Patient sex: M
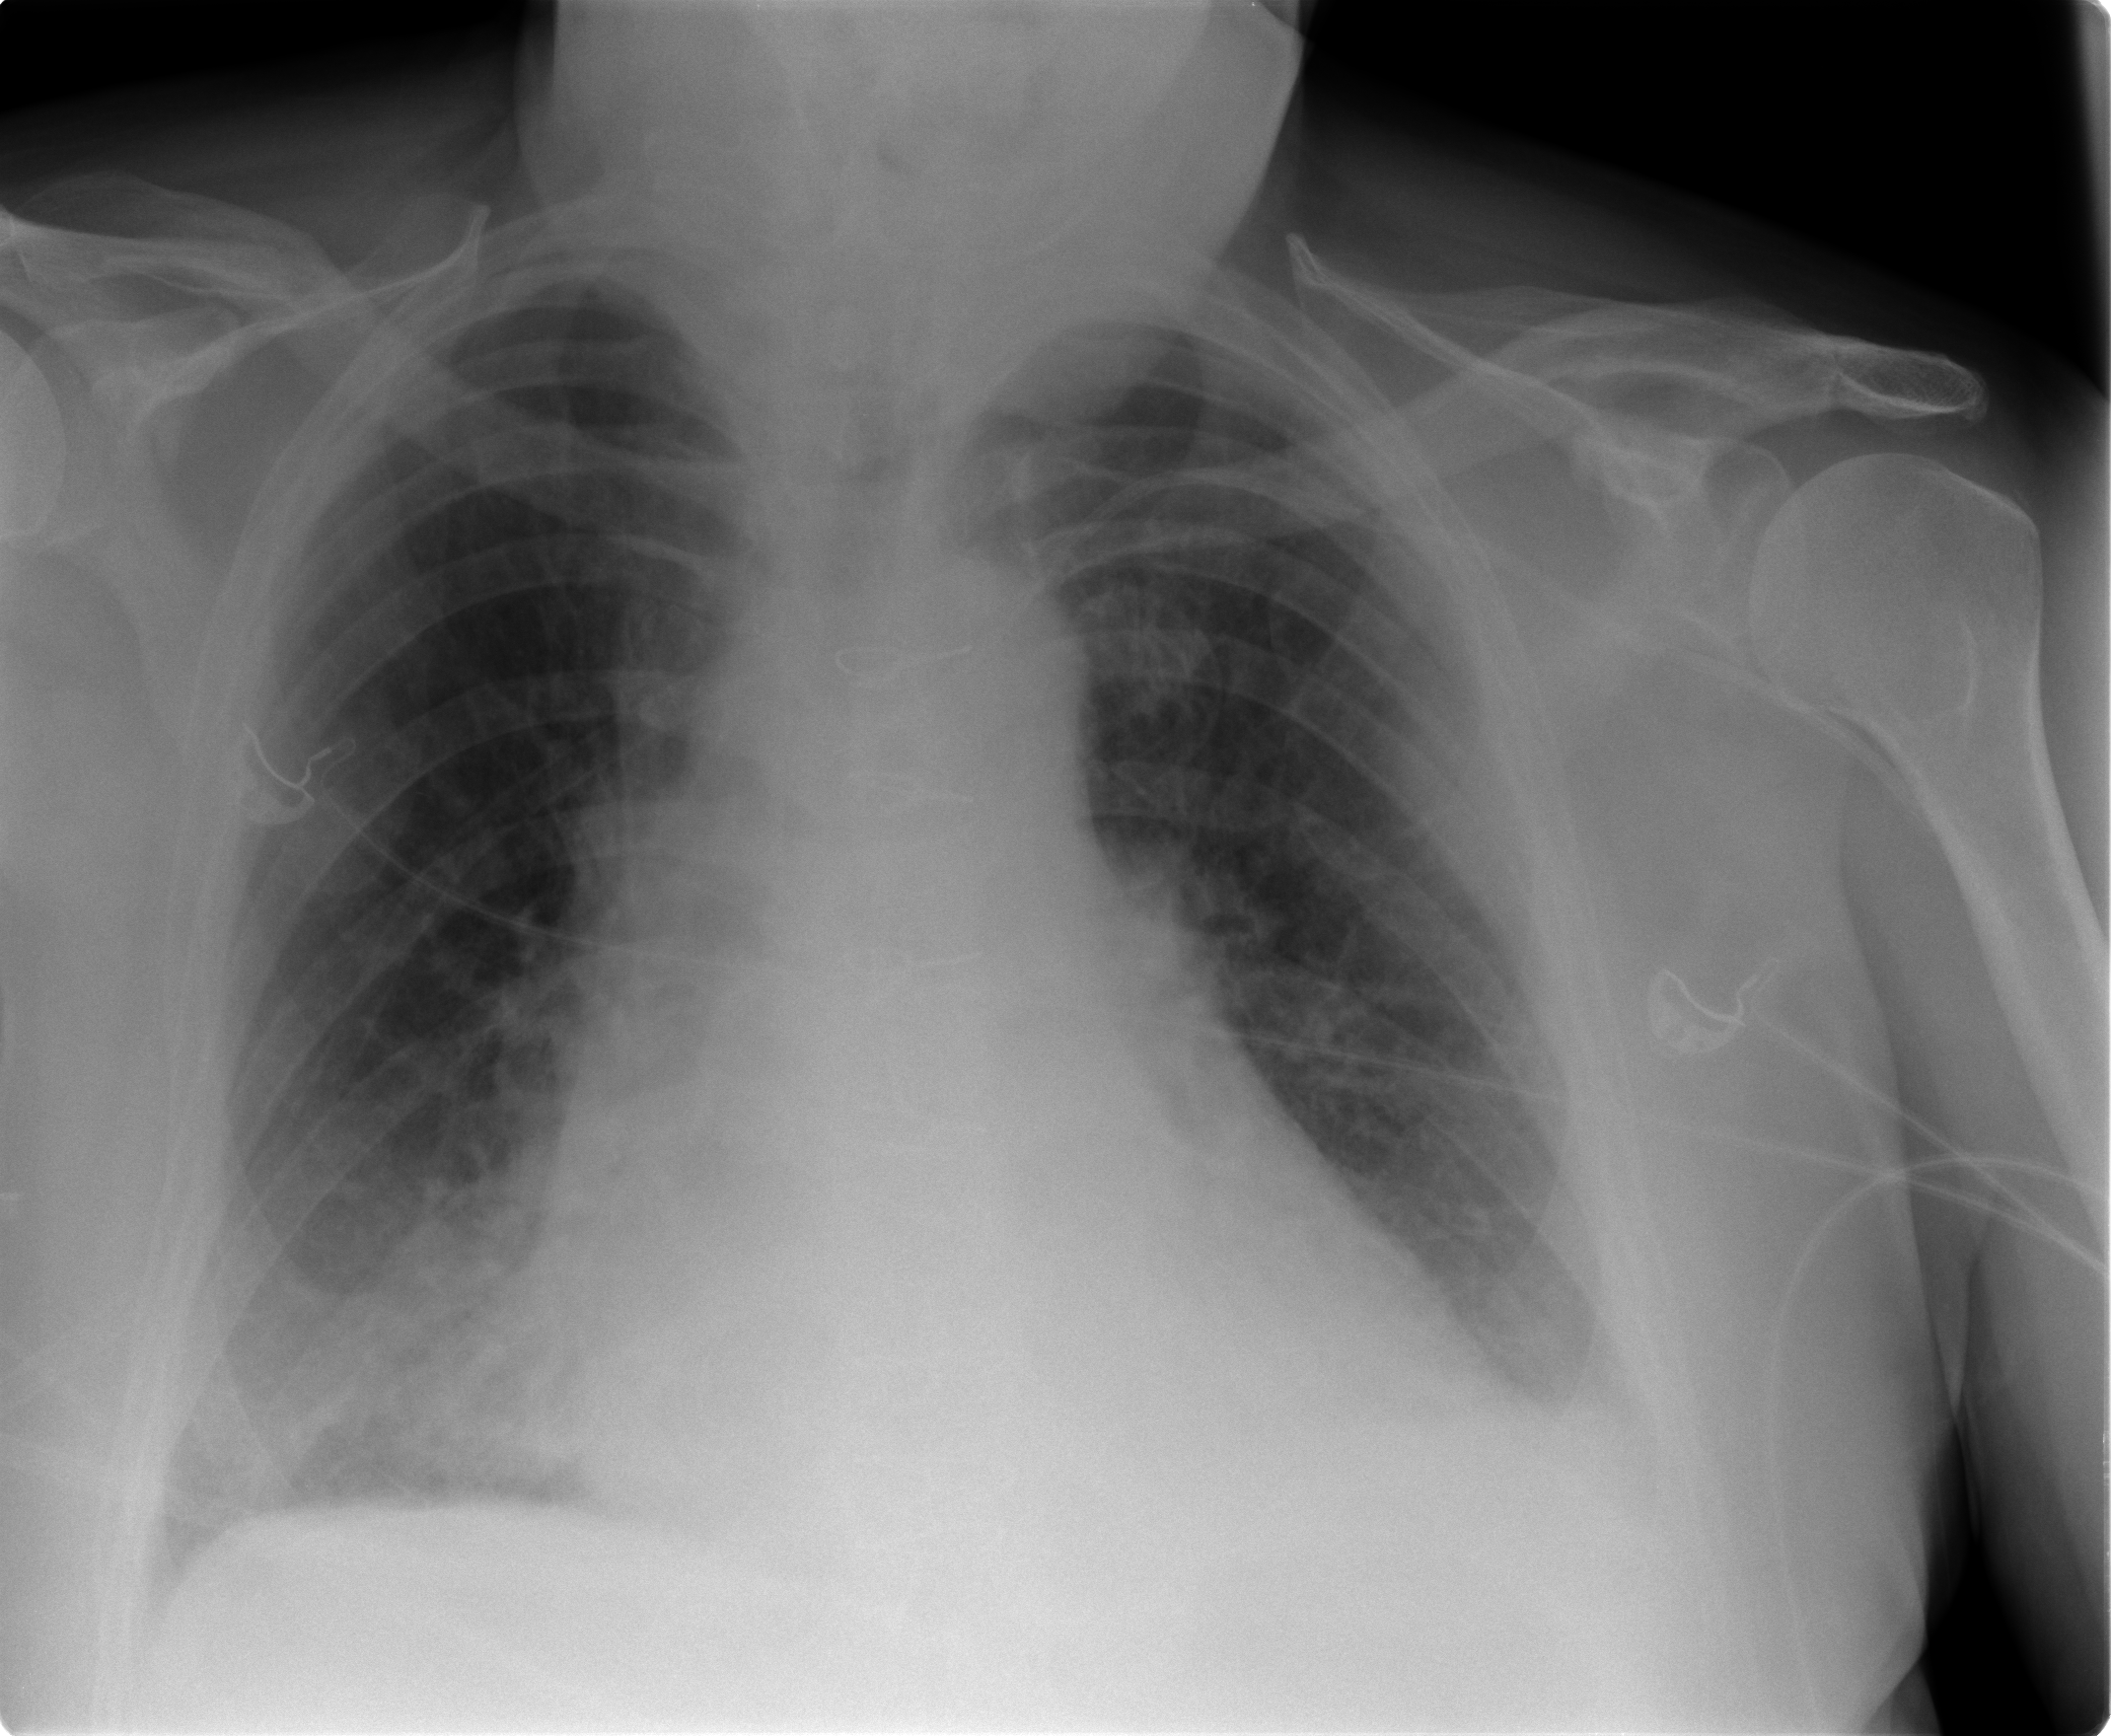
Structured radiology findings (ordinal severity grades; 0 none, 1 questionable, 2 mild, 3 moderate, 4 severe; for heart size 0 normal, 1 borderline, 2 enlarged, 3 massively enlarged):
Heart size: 2
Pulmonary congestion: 0
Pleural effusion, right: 2
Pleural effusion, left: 2
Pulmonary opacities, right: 0
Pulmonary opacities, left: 0
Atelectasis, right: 3
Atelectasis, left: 3